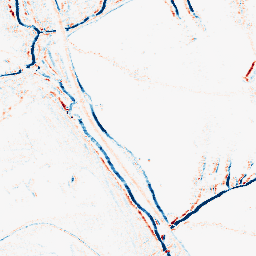
Category: morphological
Decomposition family: morphological_rect
Decomposition parameters: operation: average
width: 5
height: 3
Upsampling method: quadratic
Upsampling parameters: scale: 8
Upsampling scale: 8